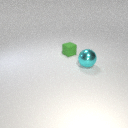
small green rubber cube behind large cyan metal sphere